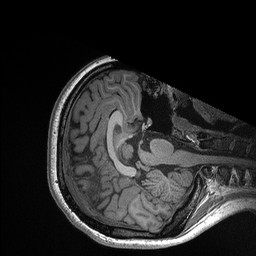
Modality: T1w
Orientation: axial
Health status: healthy
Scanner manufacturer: siemens
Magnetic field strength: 3 T
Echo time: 0.00298 s